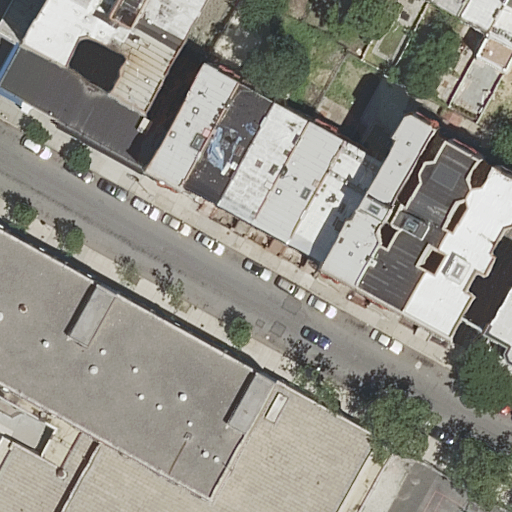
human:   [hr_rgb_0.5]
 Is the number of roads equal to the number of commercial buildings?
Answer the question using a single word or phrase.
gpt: no

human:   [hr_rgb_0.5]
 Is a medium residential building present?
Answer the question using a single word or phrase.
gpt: yes

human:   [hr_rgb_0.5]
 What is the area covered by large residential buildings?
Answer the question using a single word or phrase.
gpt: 4147m2

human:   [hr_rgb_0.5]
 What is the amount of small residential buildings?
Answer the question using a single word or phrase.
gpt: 4

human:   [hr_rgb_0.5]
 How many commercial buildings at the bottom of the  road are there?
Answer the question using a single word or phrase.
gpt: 0

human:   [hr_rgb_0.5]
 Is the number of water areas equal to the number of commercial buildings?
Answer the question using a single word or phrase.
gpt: yes

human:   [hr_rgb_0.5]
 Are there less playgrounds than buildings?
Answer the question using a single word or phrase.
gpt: yes

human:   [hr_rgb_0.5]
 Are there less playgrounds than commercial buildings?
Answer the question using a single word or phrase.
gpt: no

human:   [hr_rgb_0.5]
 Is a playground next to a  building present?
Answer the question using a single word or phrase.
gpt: yes

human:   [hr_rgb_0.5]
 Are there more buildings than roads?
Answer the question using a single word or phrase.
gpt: yes

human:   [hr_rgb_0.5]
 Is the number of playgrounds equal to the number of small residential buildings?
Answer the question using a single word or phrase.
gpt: no

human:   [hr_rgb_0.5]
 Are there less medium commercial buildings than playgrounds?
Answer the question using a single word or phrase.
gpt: yes

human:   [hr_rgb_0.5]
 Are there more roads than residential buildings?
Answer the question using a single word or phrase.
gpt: no

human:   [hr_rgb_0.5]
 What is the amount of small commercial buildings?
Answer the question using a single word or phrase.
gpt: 0

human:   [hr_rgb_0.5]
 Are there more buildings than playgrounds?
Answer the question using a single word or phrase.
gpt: yes

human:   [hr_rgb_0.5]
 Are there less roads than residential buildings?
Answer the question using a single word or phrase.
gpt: yes

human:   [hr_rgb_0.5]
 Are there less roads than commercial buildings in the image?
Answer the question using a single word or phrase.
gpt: no

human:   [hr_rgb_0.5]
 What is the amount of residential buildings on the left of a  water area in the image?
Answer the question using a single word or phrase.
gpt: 0

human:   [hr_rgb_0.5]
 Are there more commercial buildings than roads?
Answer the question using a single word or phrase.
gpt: no

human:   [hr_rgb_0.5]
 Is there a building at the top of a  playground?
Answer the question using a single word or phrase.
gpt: yes

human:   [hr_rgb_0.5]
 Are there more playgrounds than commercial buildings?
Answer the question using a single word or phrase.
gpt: yes

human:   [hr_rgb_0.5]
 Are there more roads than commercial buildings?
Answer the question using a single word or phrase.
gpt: yes

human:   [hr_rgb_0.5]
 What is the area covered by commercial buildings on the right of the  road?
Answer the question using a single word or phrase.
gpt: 0m2

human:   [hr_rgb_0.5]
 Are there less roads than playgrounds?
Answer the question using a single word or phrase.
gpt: yes

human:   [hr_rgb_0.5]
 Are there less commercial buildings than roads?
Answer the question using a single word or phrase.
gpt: yes

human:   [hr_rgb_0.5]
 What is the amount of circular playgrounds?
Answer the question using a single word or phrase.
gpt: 0

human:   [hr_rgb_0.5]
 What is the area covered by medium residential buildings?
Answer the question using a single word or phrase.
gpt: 2200m2

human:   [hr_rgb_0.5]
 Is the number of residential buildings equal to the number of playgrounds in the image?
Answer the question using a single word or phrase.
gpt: no

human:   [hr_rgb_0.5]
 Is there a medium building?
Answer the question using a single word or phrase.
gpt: yes

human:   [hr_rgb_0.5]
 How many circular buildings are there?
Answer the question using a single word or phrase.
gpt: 0

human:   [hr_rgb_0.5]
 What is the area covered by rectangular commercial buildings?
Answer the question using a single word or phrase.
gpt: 0m2

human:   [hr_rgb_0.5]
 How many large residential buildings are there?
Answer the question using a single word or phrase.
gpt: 1

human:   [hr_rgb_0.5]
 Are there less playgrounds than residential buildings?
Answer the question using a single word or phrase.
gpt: yes

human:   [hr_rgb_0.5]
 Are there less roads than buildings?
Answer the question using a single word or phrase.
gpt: yes

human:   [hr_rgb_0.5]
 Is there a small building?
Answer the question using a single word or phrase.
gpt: yes

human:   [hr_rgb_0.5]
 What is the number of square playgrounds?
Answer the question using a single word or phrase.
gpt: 0